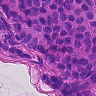
Metastatic tissue present: yes